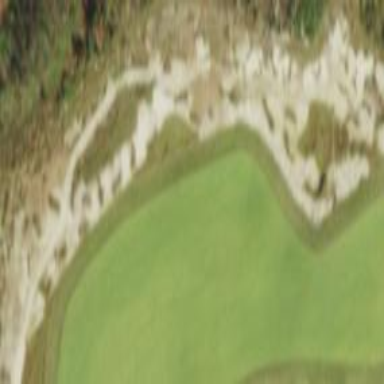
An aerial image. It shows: Golf bunker.